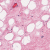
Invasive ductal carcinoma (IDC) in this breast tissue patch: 0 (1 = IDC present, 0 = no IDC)